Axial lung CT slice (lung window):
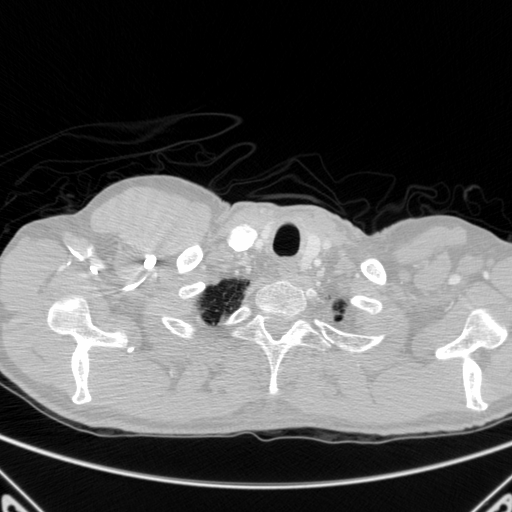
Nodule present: no